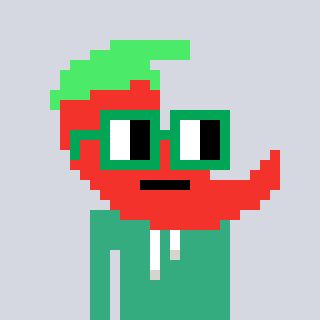
a pixel art character with square green glasses, a chilli-shaped head and a teal-colored body on a cool background